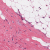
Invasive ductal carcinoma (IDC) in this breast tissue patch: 0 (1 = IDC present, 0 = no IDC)